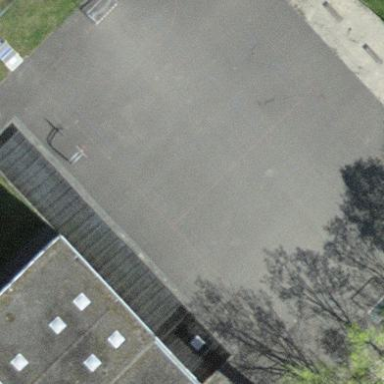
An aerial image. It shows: Multi-sport pitch with asphalt surface.